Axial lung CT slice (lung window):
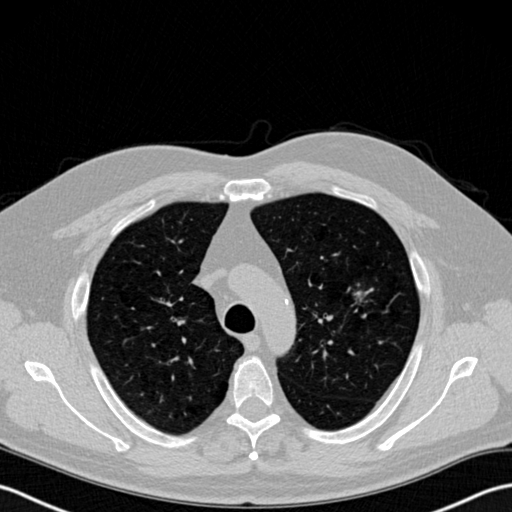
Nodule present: yes
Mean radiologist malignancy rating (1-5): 4.75